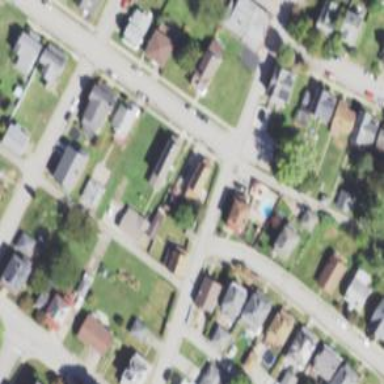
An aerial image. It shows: Alley classified as service road.